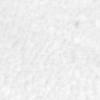
Label: no_change